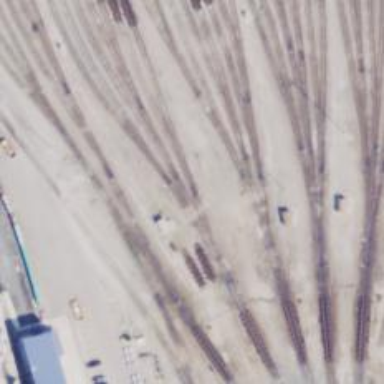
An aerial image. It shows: Railway yard in service.